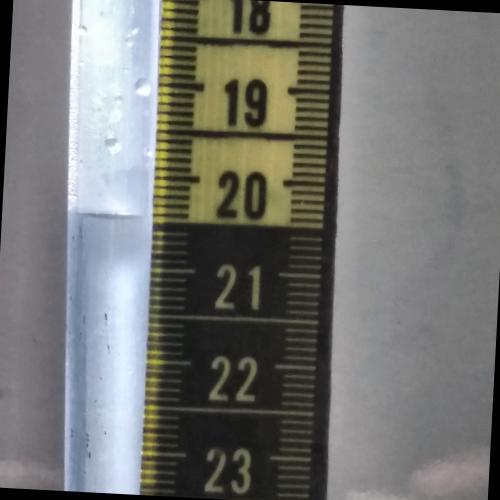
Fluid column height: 20.4 cm